Interaction volume radius: 10 \u00c5
Interaction volume height: 30 \u00c5
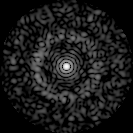
Disorder parameter: 0.8418